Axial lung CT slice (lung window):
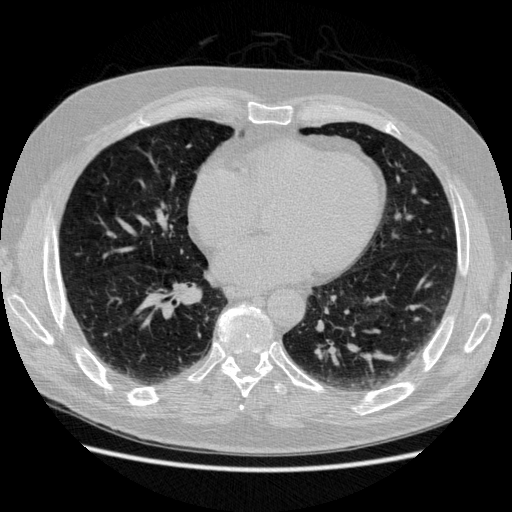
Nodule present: no